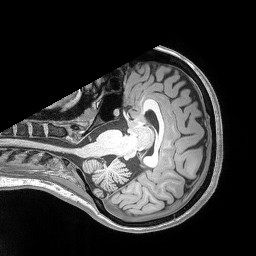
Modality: T1w
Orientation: axial
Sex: female